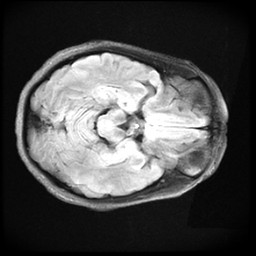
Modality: FLAIR
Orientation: axial
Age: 54
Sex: female
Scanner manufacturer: ge
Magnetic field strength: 3 T
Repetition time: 11 s
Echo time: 0.1497 s